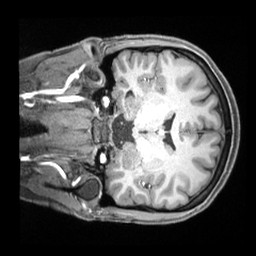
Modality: T1w
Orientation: coronal
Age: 24
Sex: female
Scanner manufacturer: siemens
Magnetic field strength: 3 T
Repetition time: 2.4 s
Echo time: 0.00226 s